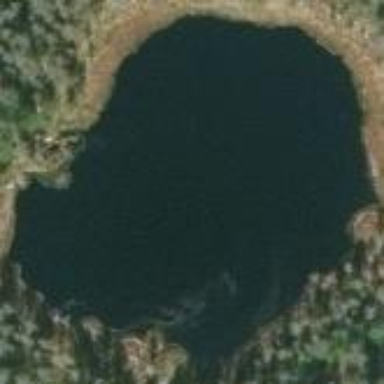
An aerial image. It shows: Lake with natural water.